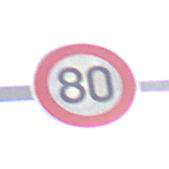
Verkehrszeichen: Geschwindigkeit80
Umgebung: Outdoor, Nature
Tageszeit: Midday
Wetter: PartlyCloudy
Licht: Natural
Jahreszeit: NotSpecified
Kontrast: HighContrast